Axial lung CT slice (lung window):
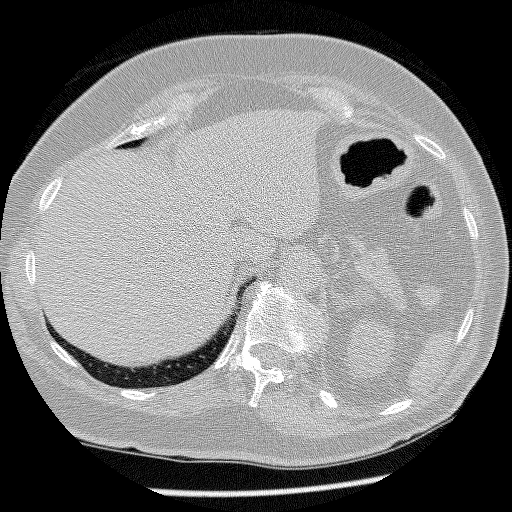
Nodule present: no